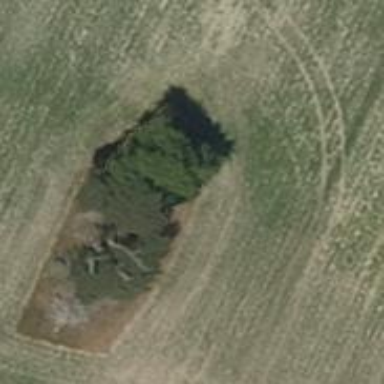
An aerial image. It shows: Evergreen broadleaved tree.